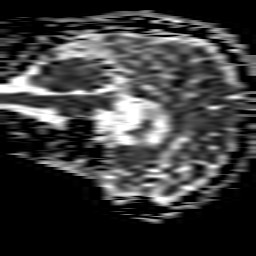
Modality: ADC
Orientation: sagittal
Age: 65
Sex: male
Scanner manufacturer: philips
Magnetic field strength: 1.5 T
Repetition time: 3.789 s
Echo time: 0.09255 s